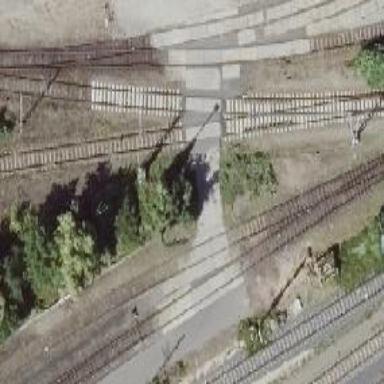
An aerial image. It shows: Railway level crossing.